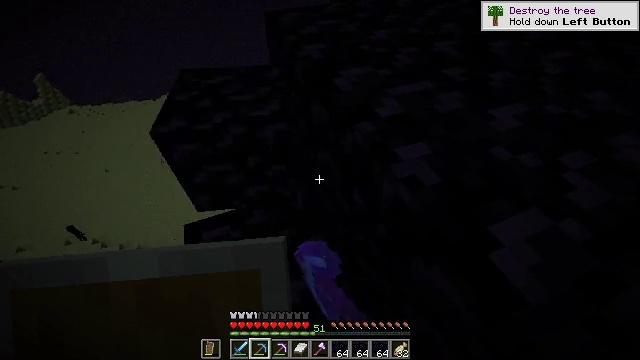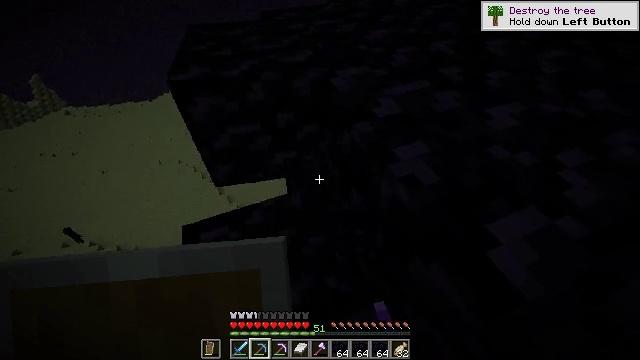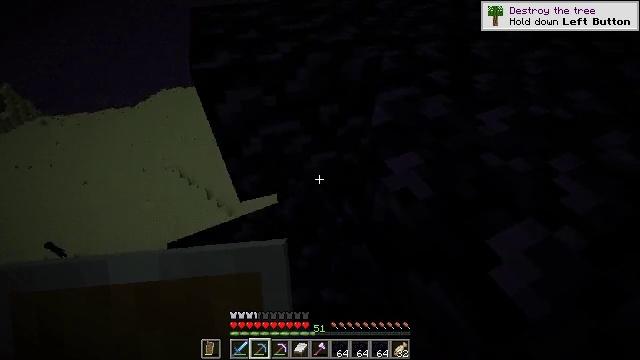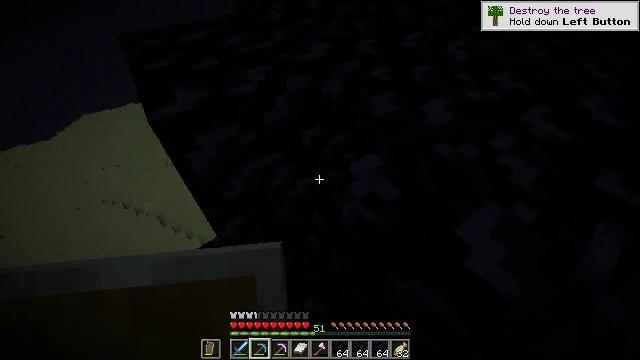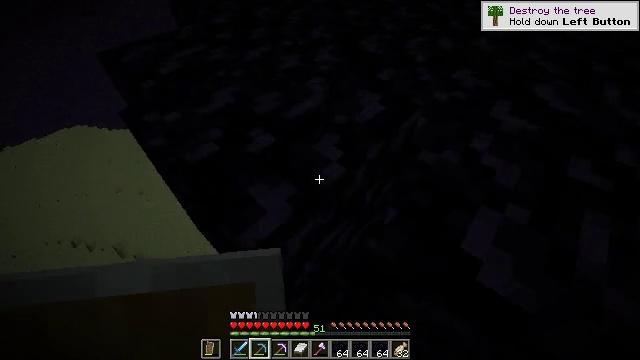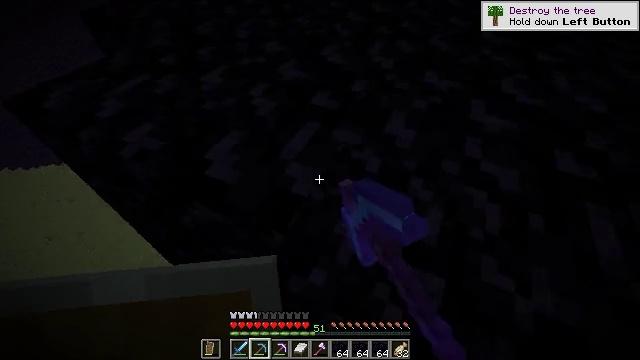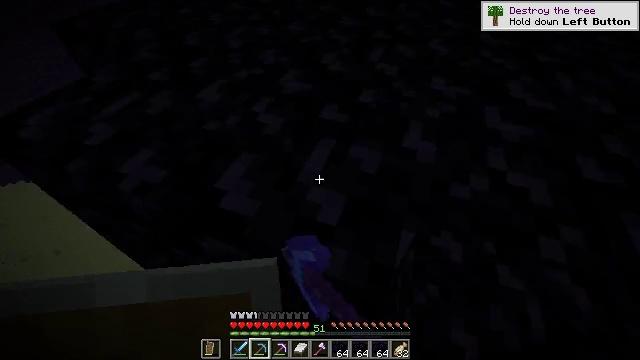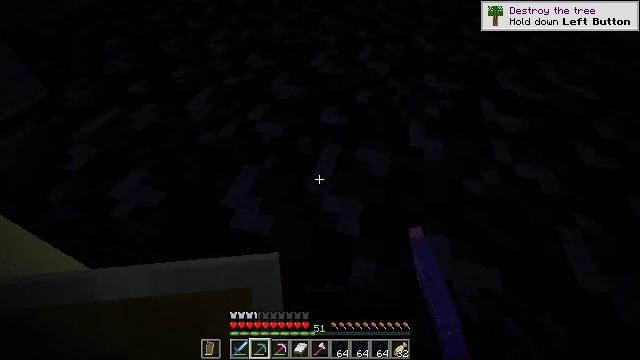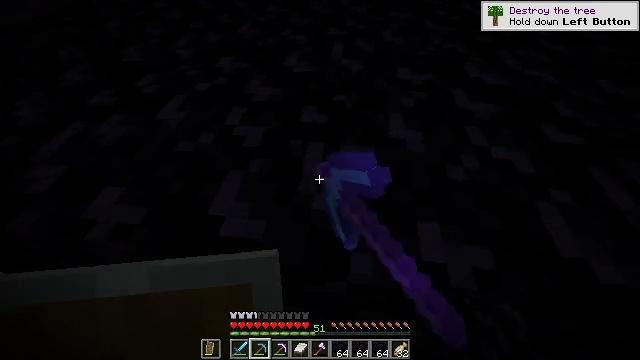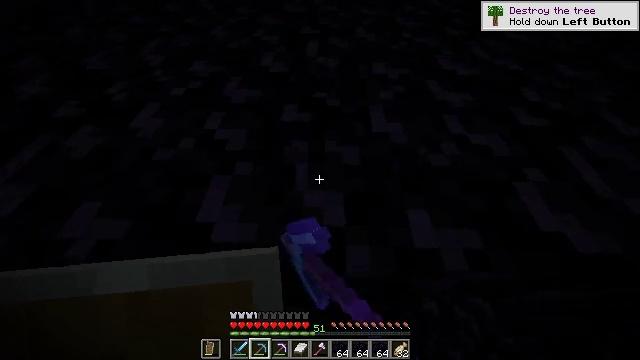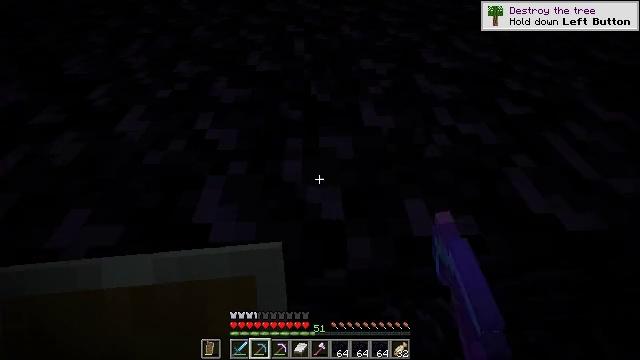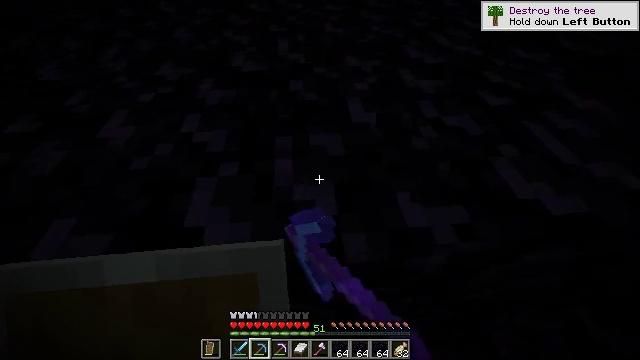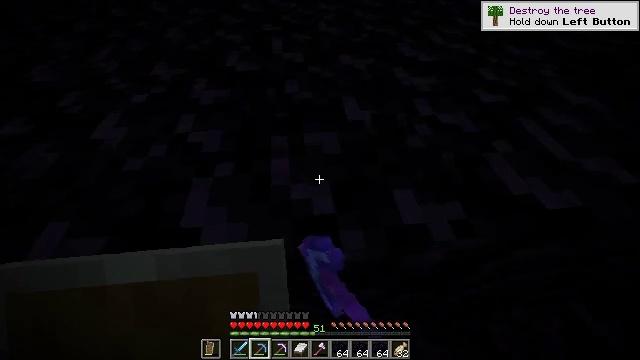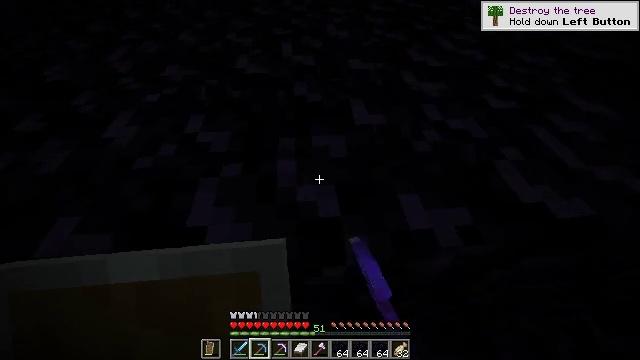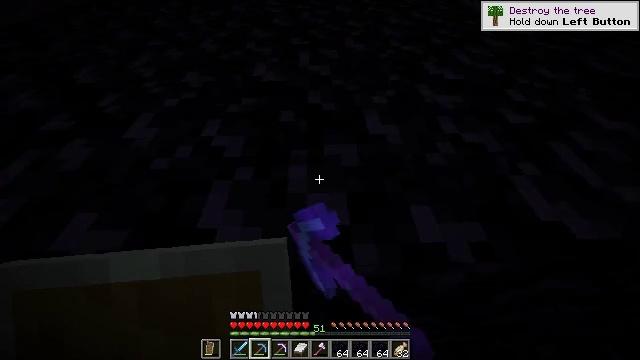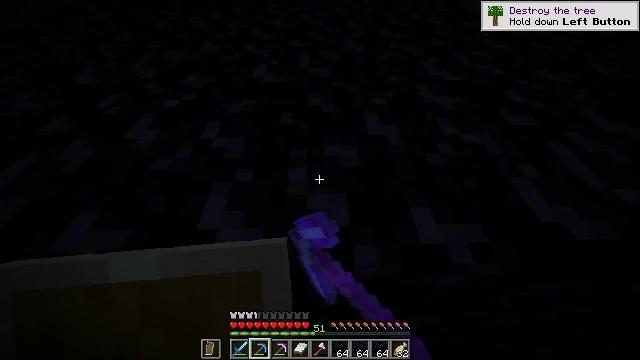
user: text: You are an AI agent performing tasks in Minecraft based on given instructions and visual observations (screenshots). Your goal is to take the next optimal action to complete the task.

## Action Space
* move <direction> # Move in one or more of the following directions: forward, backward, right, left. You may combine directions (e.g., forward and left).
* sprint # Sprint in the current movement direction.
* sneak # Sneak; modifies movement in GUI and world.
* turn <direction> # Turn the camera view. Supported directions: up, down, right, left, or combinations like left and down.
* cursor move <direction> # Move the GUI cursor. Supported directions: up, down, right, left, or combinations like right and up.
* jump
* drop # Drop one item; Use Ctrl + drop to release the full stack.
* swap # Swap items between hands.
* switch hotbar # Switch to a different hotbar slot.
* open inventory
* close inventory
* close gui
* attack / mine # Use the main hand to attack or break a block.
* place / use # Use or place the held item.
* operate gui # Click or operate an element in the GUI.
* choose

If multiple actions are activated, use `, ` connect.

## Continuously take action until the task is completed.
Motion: motion action
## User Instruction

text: Mine the obsidian block.
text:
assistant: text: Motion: attack / mine
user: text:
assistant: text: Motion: move forward, turn right, attack / mine
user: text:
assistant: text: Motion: move forward and move left, turn right, attack / mine
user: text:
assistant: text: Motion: move forward and move left, turn right, attack / mine
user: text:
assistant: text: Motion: move forward and move left, turn right, attack / mine
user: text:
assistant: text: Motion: turn right, attack / mine
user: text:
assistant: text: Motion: turn right, attack / mine
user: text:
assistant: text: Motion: turn right, attack / mine
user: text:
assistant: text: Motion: turn right, attack / mine
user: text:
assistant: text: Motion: turn right, attack / mine
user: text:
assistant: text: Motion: turn right, attack / mine
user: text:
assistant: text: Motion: turn right, attack / mine
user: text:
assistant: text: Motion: turn left, attack / mine
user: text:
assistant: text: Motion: turn left and up, attack / mine
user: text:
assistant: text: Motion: attack / mine
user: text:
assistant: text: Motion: attack / mine
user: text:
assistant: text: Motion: attack / mine
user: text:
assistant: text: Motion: turn right, attack / mine
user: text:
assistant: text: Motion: turn down, attack / mine
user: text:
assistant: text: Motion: turn down, attack / mine
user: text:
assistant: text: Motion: attack / mine
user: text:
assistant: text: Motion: attack / mine
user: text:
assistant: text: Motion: attack / mine
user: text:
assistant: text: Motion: attack / mine
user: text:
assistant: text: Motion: attack / mine
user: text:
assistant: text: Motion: attack / mine
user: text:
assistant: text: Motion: attack / mine
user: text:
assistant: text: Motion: attack / mine
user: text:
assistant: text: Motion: attack / mine
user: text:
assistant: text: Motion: attack / mine